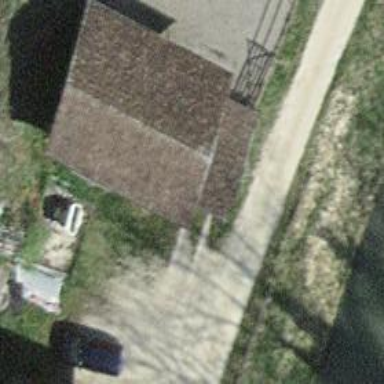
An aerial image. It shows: Rural barn.